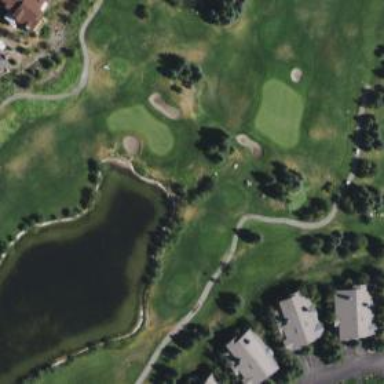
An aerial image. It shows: Golf tee.